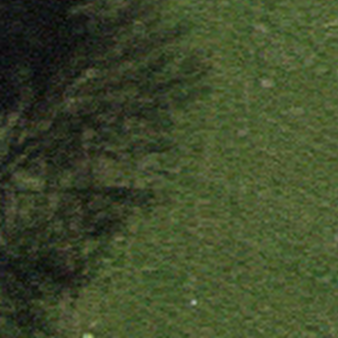
Label: other